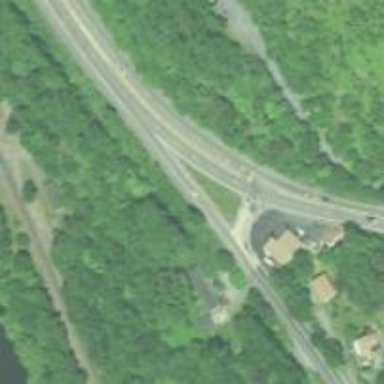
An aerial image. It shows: Trunk link highway.